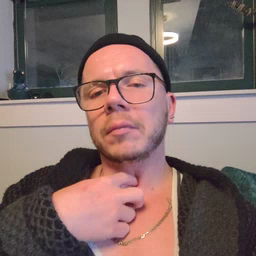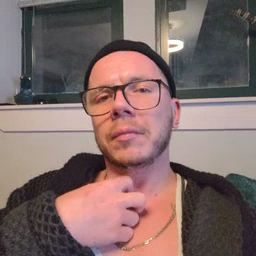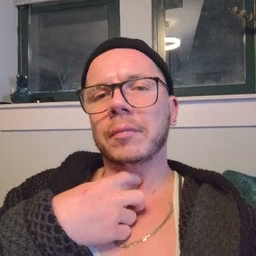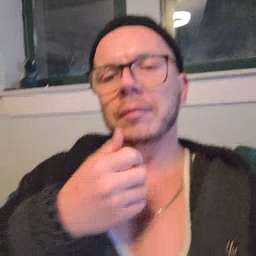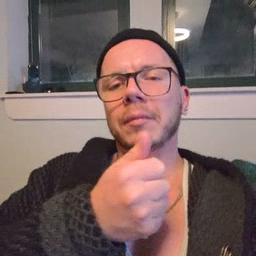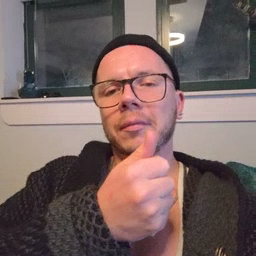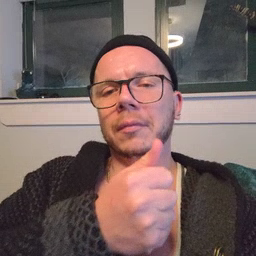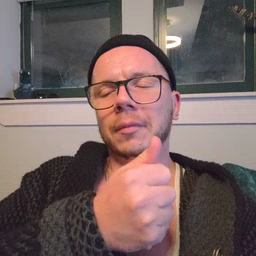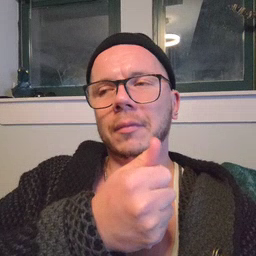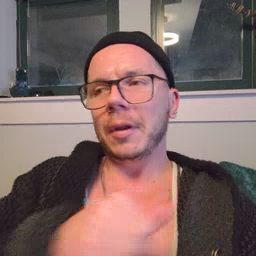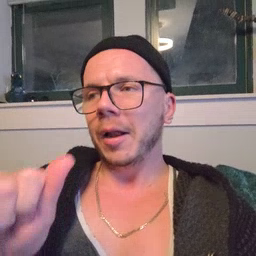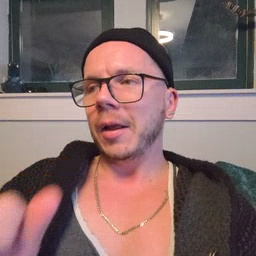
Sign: any